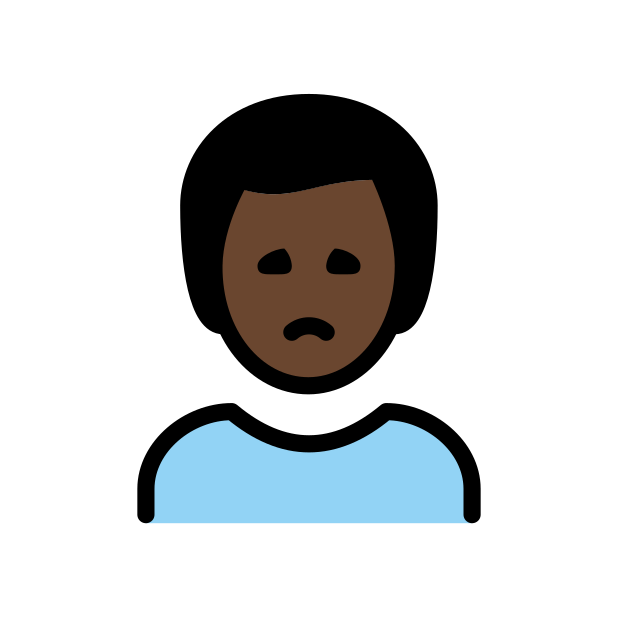
man frowning: dark skin tone